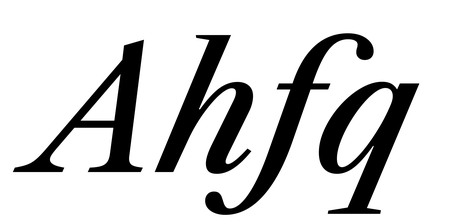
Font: LibreCaslonText-Italic_Medium_Italic